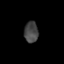
Tissue: prostate
Cell type: Fibroblasts
Senescence score: 0.6989
Nuclear area (px): 290
Mean DAPI intensity: 68.779